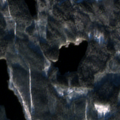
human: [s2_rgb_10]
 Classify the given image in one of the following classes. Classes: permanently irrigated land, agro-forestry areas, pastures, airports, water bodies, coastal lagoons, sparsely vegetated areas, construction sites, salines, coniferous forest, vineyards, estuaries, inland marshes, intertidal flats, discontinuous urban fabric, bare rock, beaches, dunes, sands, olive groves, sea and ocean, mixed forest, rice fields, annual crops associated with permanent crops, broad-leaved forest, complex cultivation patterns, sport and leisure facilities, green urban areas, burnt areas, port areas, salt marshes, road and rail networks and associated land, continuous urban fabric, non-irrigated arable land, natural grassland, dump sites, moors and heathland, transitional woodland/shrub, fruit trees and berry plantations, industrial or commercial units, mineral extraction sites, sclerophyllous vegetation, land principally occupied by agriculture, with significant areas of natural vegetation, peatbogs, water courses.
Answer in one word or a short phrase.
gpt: coniferous forest, mixed forest, water bodies